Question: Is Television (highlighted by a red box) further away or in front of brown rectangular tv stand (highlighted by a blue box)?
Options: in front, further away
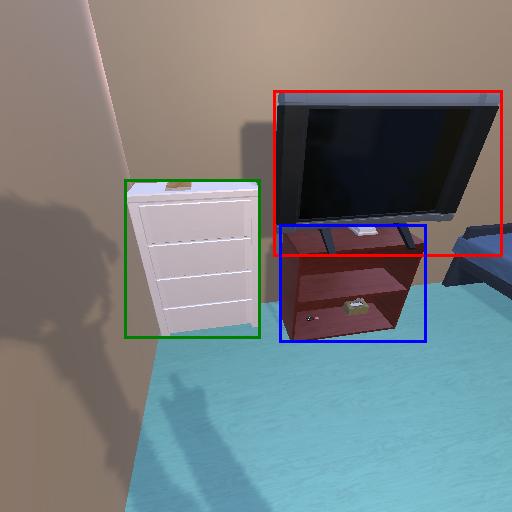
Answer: in front